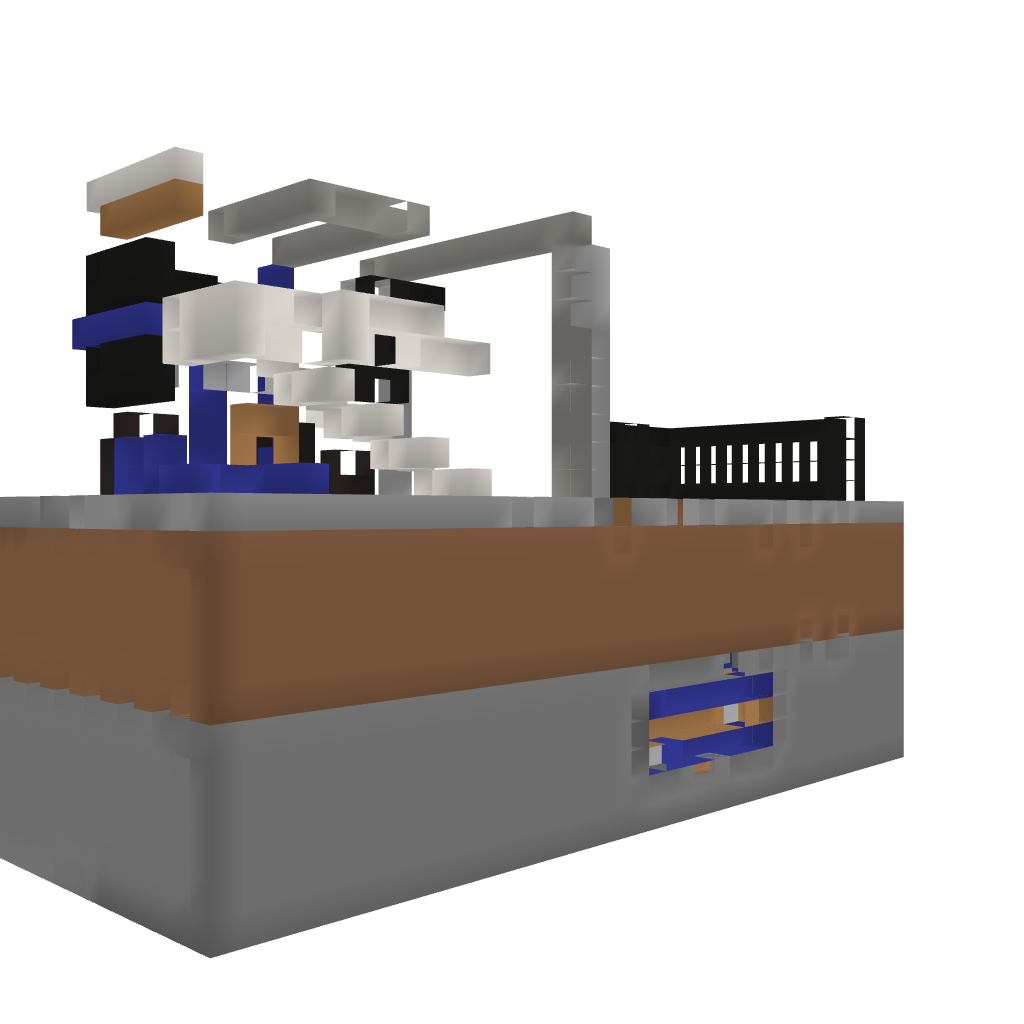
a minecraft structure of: medium modern house